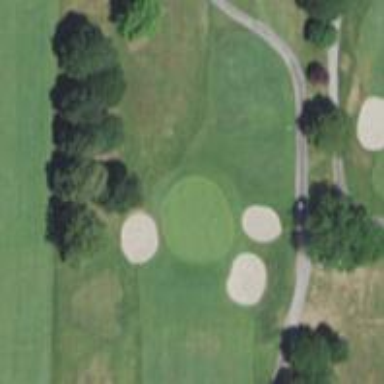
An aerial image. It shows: Golf hole.